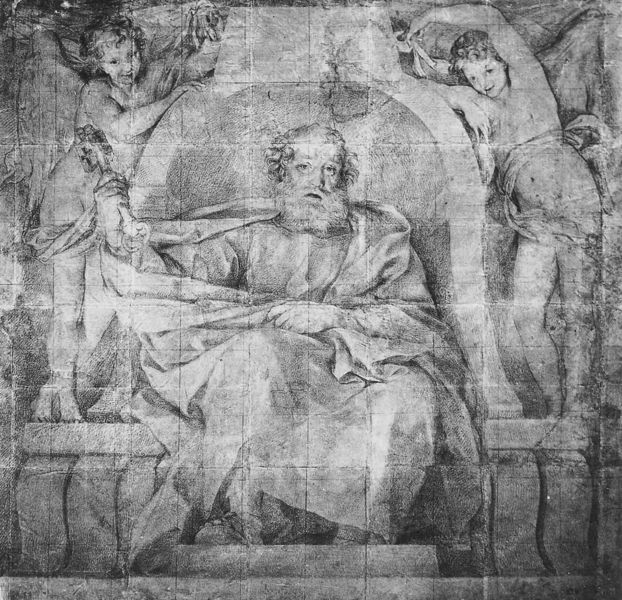
Titel: Deckenfresken der Stanza dei Petri
Künstler: Anton Raphael Mengs
Standort: Rom, Vatikan, Biblioteca Apostolica (EU - I - Latium)
Schlagwörter: flügel, hand, mann, nackt, zeichnung, tuch, alt, bart, falten, stein, gewand, sitzend, kinder, engel, bogen, fels, grafik, bank, thron, tafel, stufe, tron, kacheln, entwurf, karton, quadrate, sandale, grotte, fresko, schlüssel, sitzender, petrus, apostel, cornelius, siztend, schlussel, schlüsel